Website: home-depot
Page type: customer-info-address
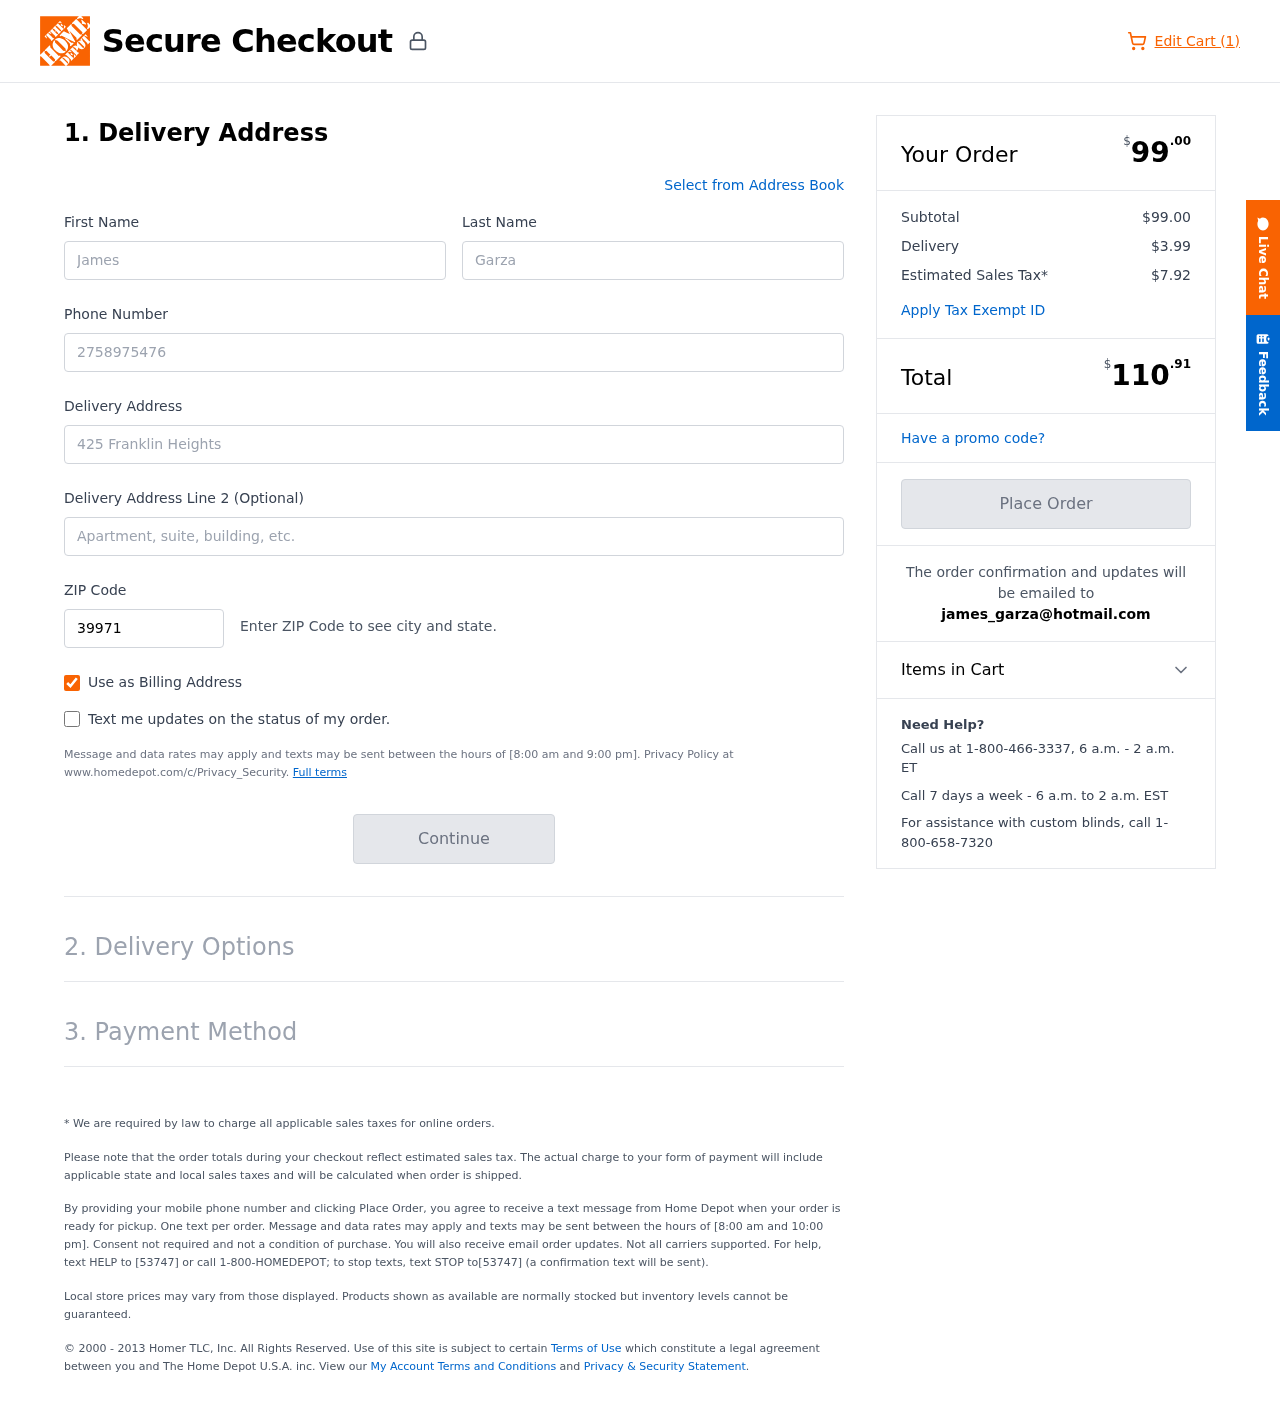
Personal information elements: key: PII_EMAIL
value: james_garza@hotmail.com
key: PII_FIRSTNAME
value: James
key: PII_LASTNAME
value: Garza
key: PII_PHONE
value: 2758975476
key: PII_POSTCODE
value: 39971
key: PII_STREET
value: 425 Franklin Heights
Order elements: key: ORDER_NUM_ITEMS
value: Edit Cart (1)
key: ORDER_SUBTOTAL_HEADER
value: $99.00
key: ORDER_SUBTOTAL
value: $99.00
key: ORDER_SHIPPING_COST
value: $3.99
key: ORDER_TAX
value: $7.92
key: ORDER_TOTAL2
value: $110.91